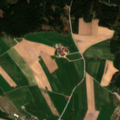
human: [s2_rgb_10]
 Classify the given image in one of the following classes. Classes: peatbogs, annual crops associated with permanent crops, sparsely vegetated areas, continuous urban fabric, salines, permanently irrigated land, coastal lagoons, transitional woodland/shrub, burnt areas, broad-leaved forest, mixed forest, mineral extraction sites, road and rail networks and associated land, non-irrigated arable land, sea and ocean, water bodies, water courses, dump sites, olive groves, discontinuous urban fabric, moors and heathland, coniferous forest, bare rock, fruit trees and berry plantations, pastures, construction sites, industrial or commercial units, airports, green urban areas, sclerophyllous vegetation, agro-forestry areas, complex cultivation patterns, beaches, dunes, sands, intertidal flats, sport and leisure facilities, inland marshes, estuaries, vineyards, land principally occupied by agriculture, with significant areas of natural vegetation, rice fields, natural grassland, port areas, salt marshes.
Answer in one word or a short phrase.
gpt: non-irrigated arable land, complex cultivation patterns, coniferous forest